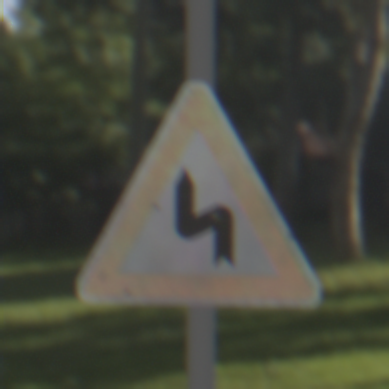
Verkehrszeichen: DoppelkurveZunaechstLinks
Umgebung: Outdoor, Nature
Tageszeit: MorningAfternoon
Wetter: Clear
Licht: Natural
Jahreszeit: NotSpecified
Kontrast: HighContrast